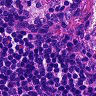
Metastatic tissue present: no